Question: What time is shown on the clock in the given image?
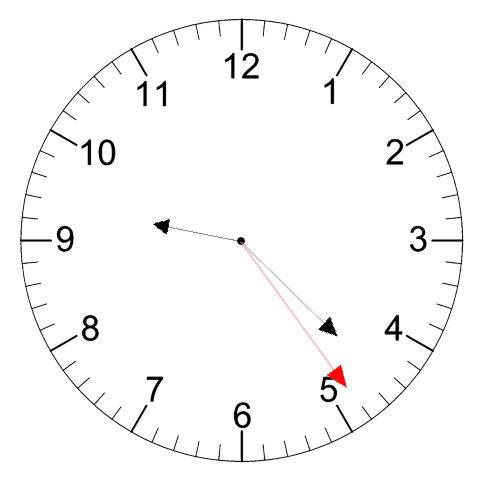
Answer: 09:22:24